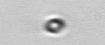
Label: nanoplankton_mix